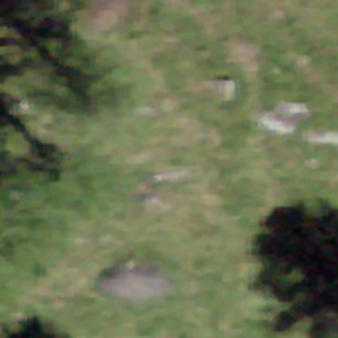
Label: other